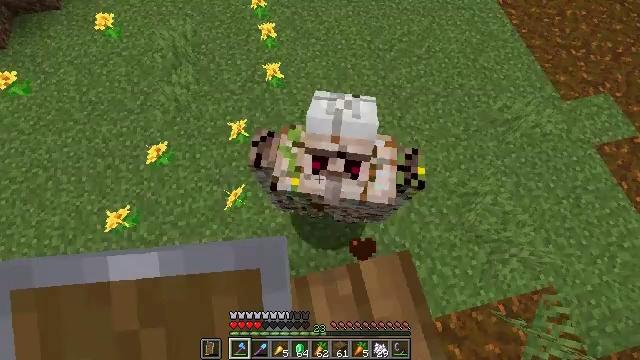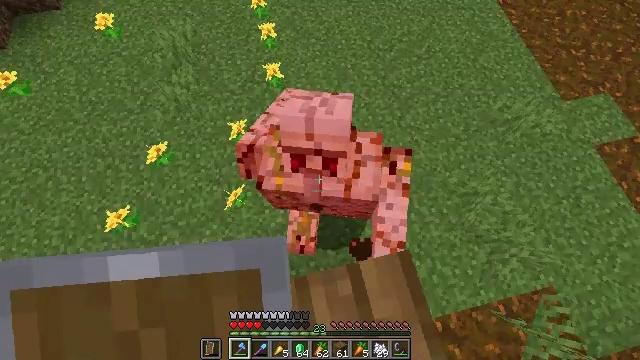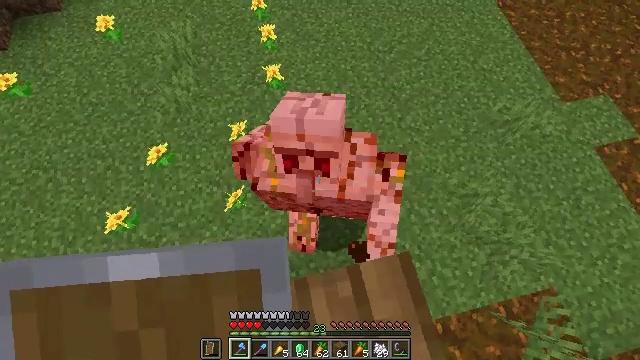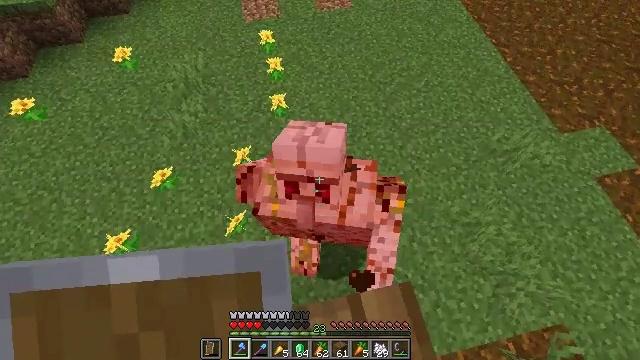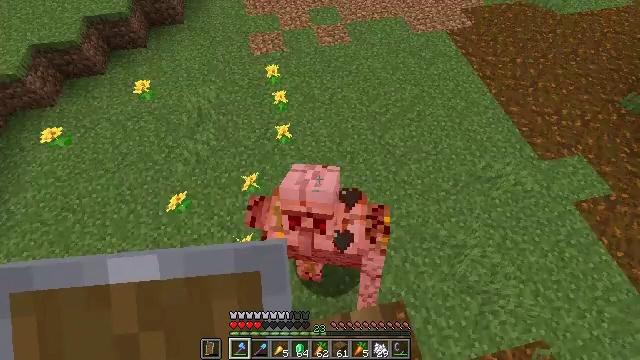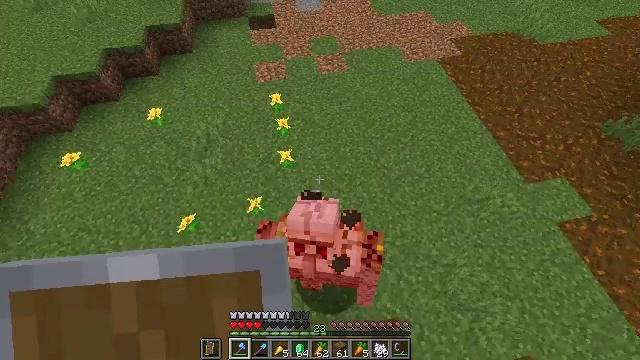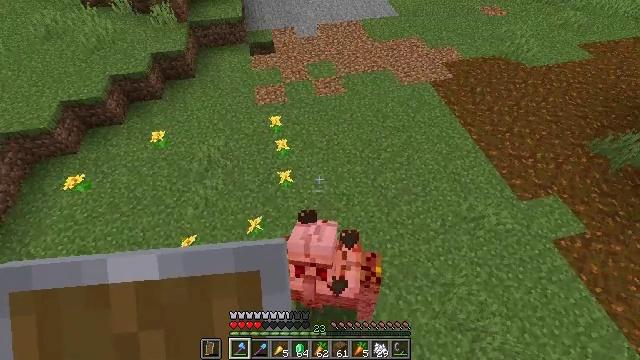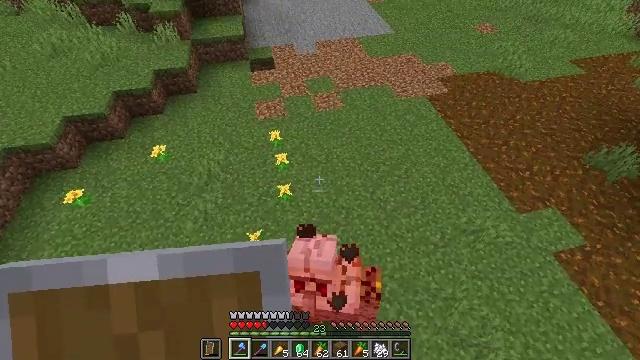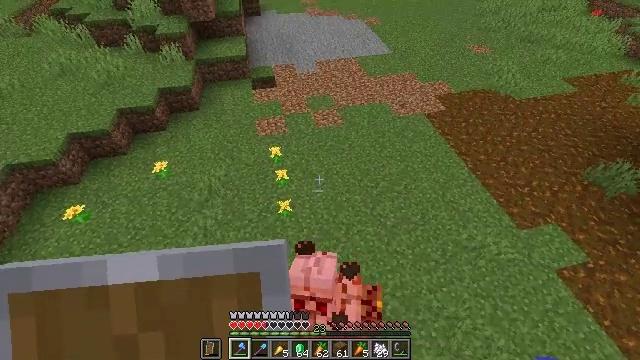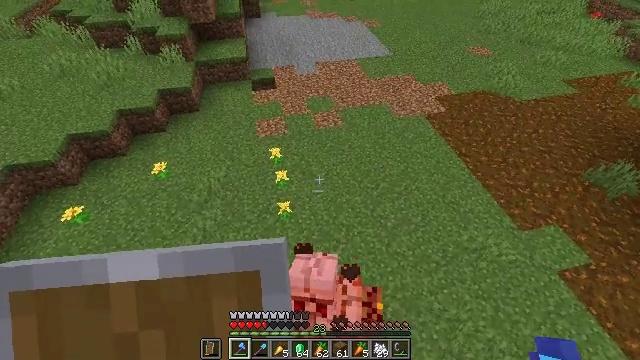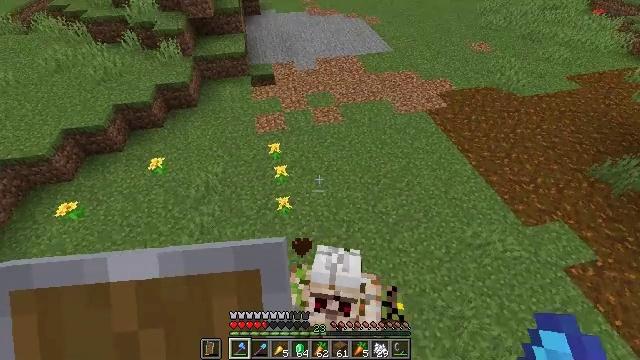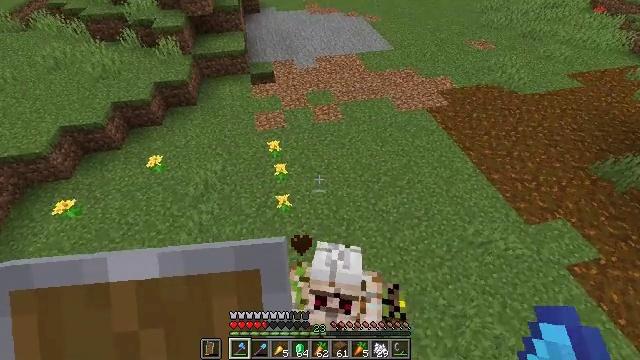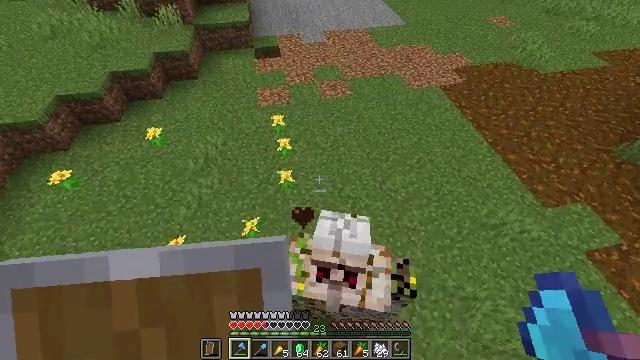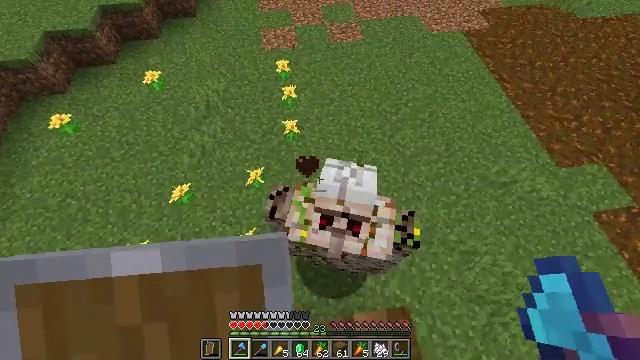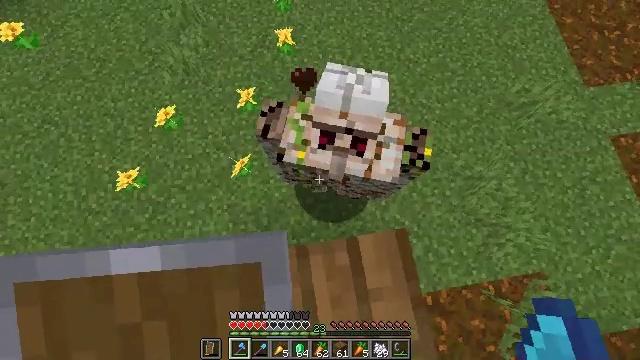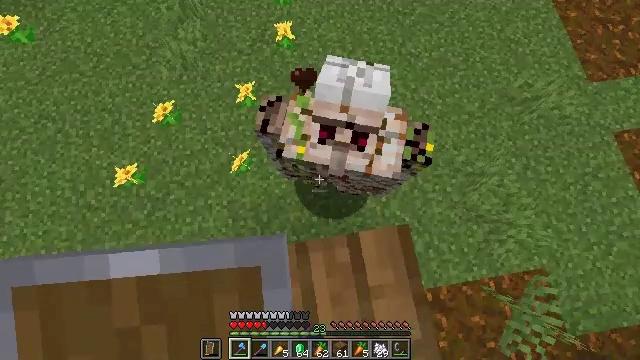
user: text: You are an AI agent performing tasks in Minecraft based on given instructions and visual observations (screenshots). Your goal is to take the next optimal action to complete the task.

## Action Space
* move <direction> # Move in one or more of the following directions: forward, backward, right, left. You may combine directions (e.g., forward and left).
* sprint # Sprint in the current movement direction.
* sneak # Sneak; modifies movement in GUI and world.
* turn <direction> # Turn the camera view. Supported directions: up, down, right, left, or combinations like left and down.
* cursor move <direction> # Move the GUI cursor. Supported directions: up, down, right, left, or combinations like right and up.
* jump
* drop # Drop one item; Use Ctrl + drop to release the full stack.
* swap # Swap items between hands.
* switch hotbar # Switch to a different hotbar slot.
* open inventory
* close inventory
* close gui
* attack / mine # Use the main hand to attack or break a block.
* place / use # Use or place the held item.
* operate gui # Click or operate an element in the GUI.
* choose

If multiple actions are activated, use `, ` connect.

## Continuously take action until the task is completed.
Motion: motion action
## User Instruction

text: Destroy the guardian.
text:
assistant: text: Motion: sneak
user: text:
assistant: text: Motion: sneak
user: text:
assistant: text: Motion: sneak, turn left and up, jump
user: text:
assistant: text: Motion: sneak, turn up, jump
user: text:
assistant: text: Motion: sneak, turn up, jump
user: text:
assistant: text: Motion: sneak, turn up, jump
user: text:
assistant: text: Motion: sneak, turn up, jump
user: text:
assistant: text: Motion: sneak, turn up, jump
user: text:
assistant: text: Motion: sneak, jump
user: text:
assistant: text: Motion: sneak, jump
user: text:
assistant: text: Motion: sneak
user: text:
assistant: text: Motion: sneak, turn left and down
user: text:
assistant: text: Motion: sneak, turn left and down
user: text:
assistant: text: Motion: sneak, turn down, attack / mine
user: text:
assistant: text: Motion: sneak, attack / mine
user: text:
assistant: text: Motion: sneak, attack / mine
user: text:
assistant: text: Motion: sneak, attack / mine
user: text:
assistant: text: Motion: sneak
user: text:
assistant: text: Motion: sneak